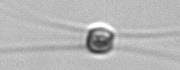
Label: Chaetoceros_similis